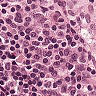
Metastatic tissue present: no